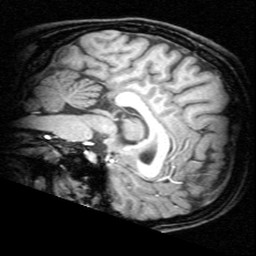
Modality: T1w
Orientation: sagittal
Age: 21
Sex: female